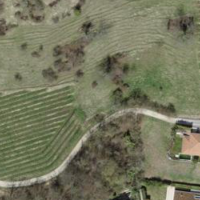
EUNIS habitat code: 40
Species observed at this site:
Tettigonia viridissima
Gryllus campestris